Question: I have a problem with GM markers on android devices...

On desktop or iOS markers looks good... What I do wrong?
Url to <URL>
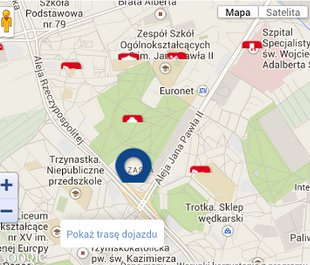
Answer: <URL> answer helped me deal with it...
Setting margin to 0 fixed the problem...
'''
<style type="text/css">
#map_canvas img {
margin: 0px;
}
</style>
'''